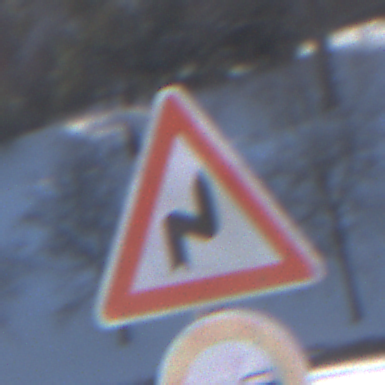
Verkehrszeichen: DoppelkurveRechts
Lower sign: Ueberholverbot
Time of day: MorningAfternoon
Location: Outdoor (Nature)
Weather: PartlyCloudy
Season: Winter
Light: Natural